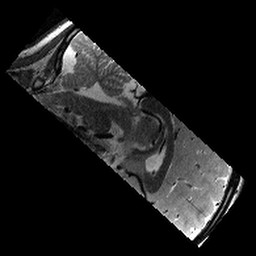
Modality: T2w
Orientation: sagittal
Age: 10
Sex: male
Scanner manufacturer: siemens
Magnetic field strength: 3 T
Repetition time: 9.23 s
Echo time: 0.067 s